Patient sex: M
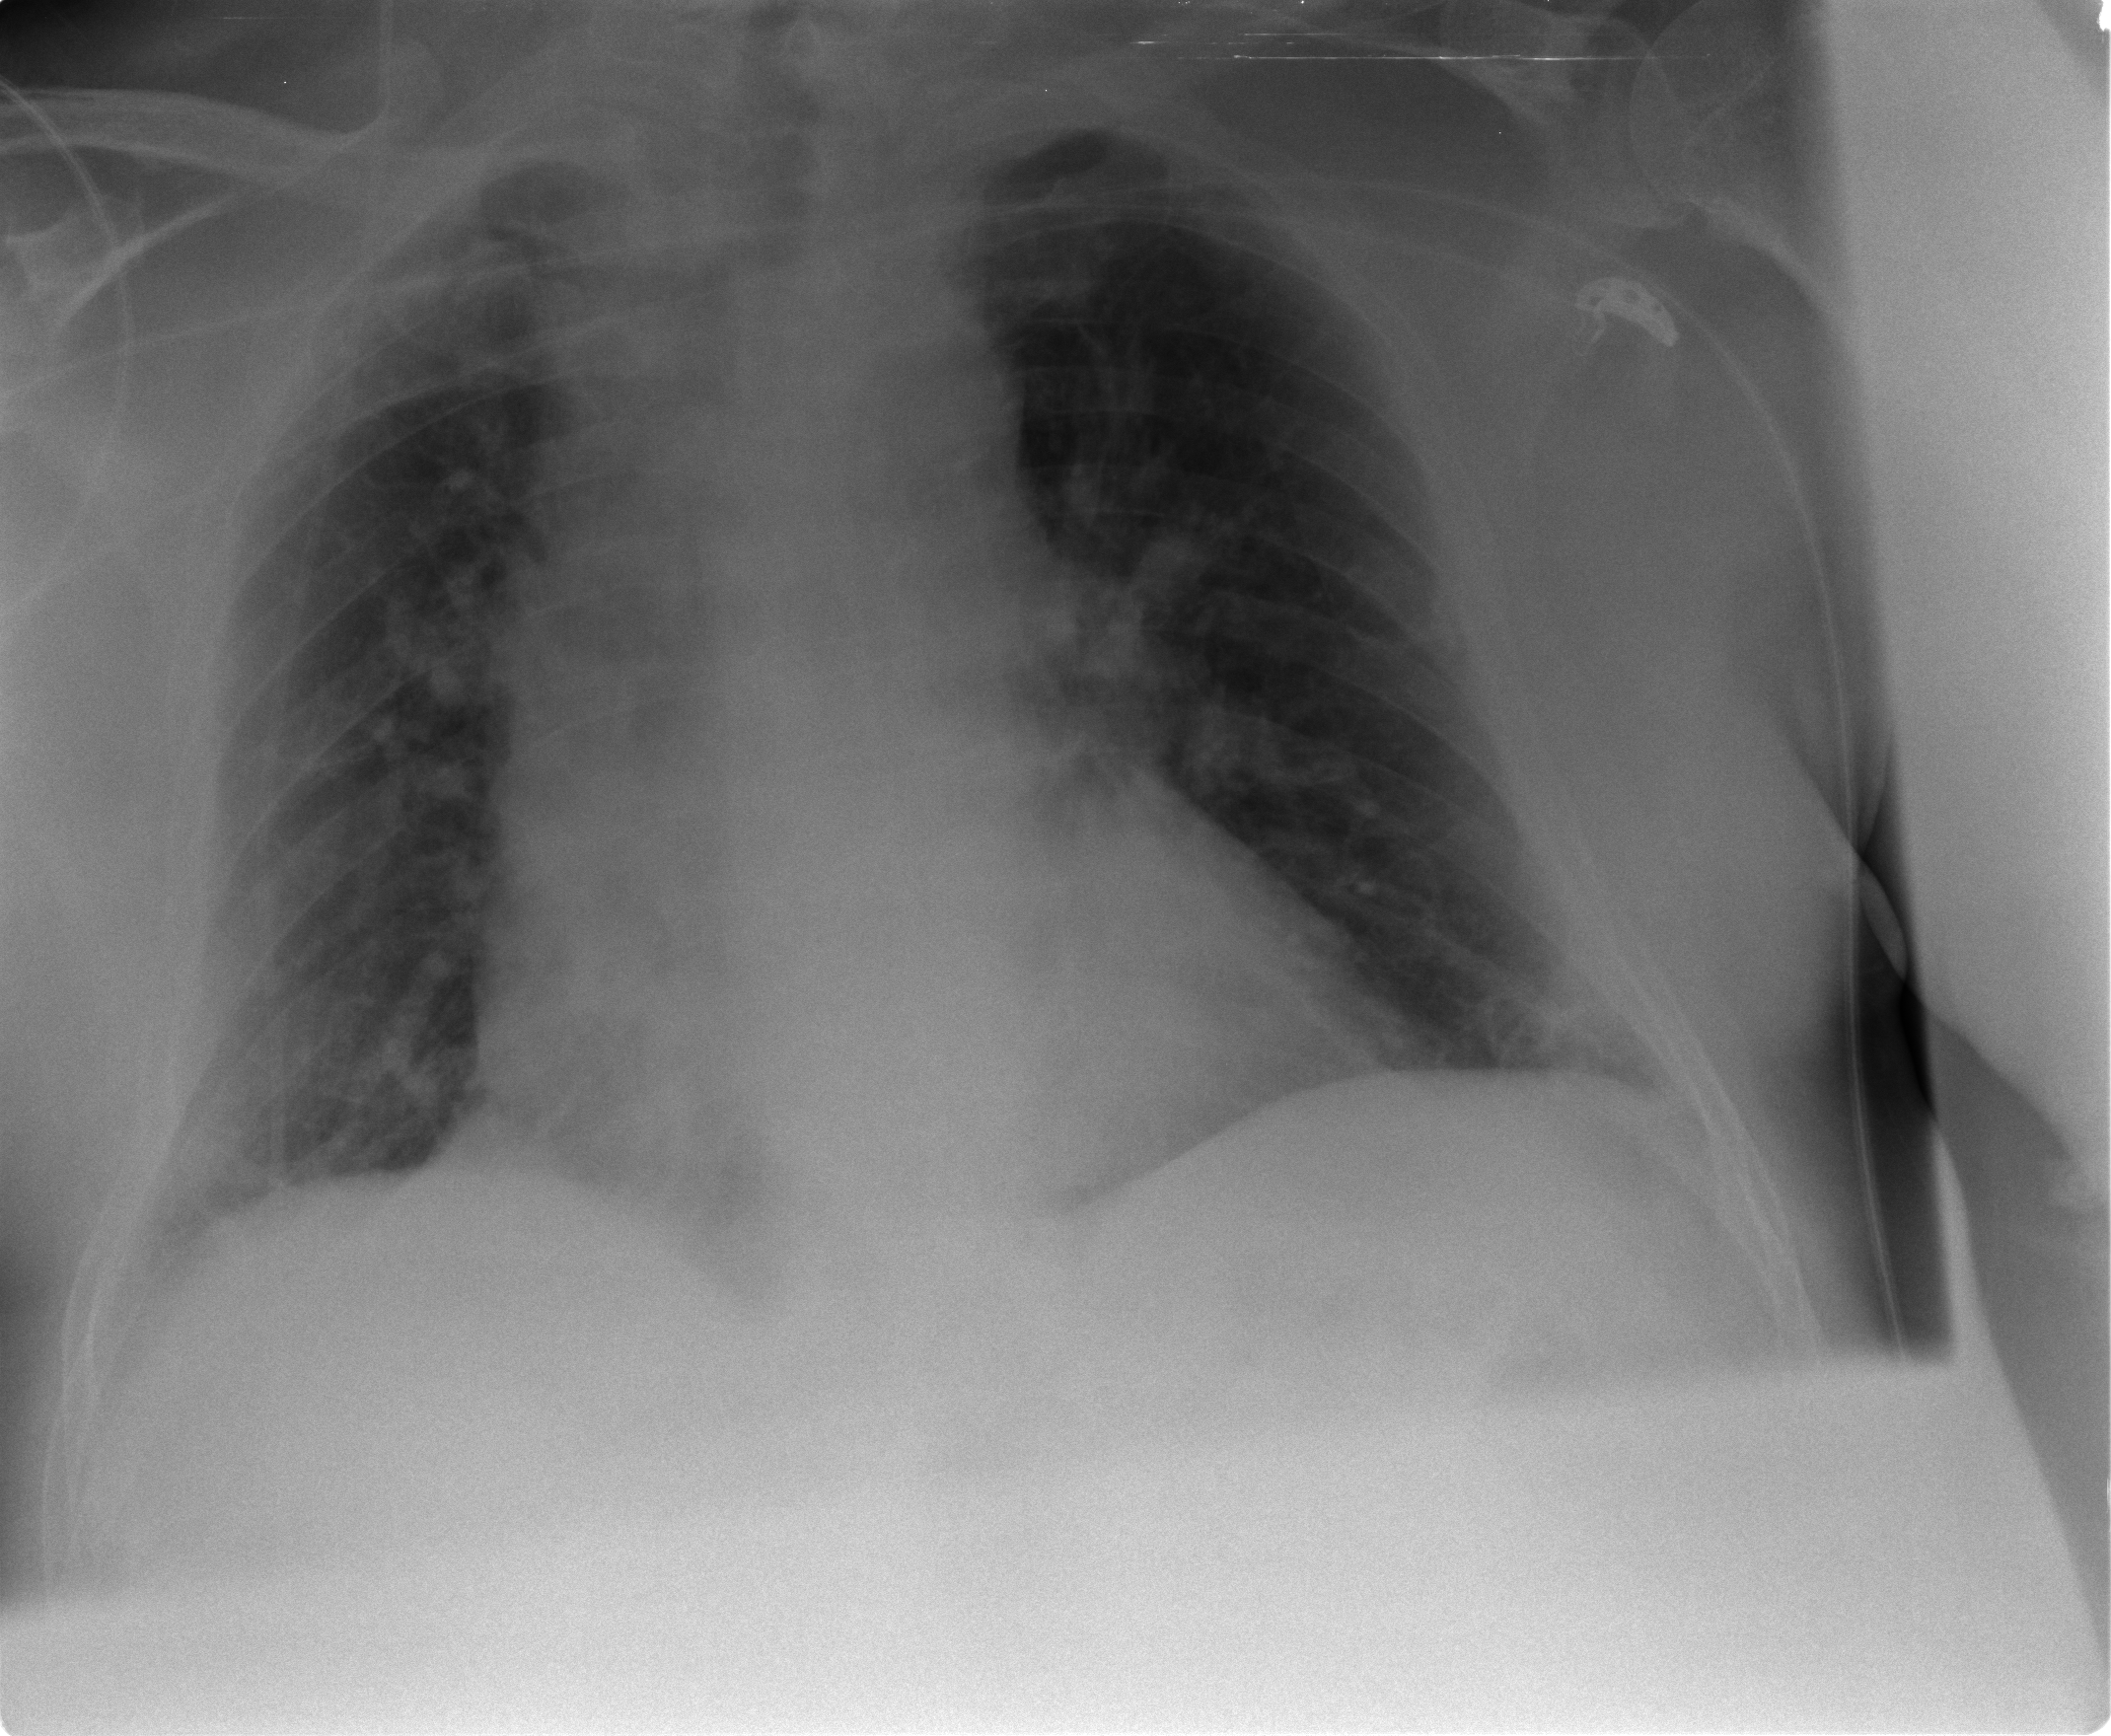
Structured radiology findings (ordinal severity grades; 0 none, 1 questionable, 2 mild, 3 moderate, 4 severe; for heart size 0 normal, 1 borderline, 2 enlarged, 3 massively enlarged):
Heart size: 1
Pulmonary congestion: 1
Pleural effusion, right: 1
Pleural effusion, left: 1
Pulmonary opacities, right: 0
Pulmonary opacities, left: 0
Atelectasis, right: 1
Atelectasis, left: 1